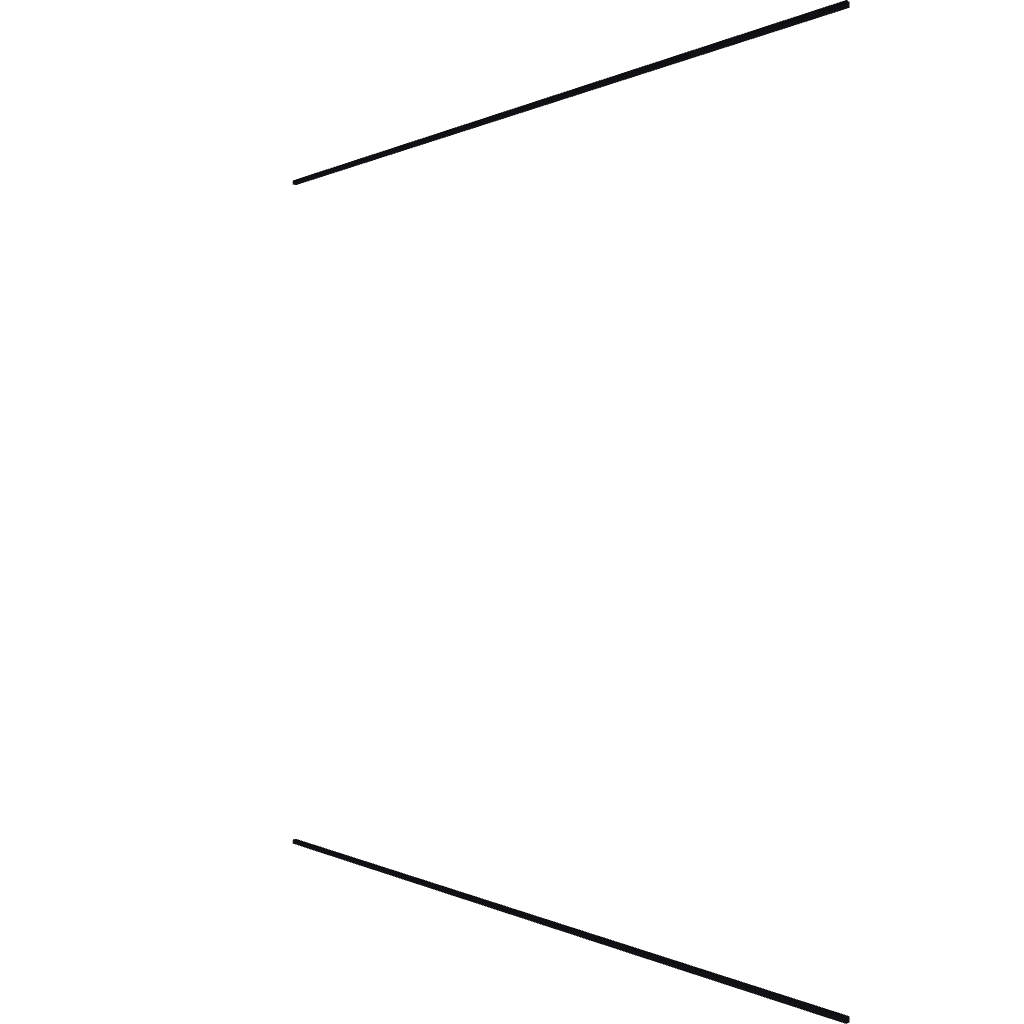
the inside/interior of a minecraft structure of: Miami Heat Logo